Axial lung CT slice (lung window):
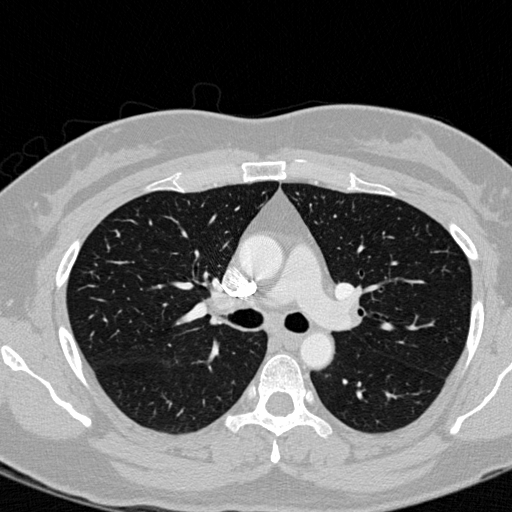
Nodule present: no